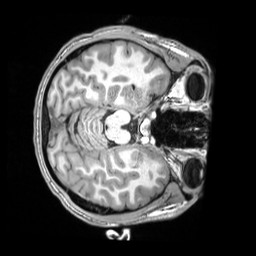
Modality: T1w
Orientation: axial
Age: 26
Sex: male
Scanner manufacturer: siemens
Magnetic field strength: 3 T
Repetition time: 2.5 s
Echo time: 0.00343 s